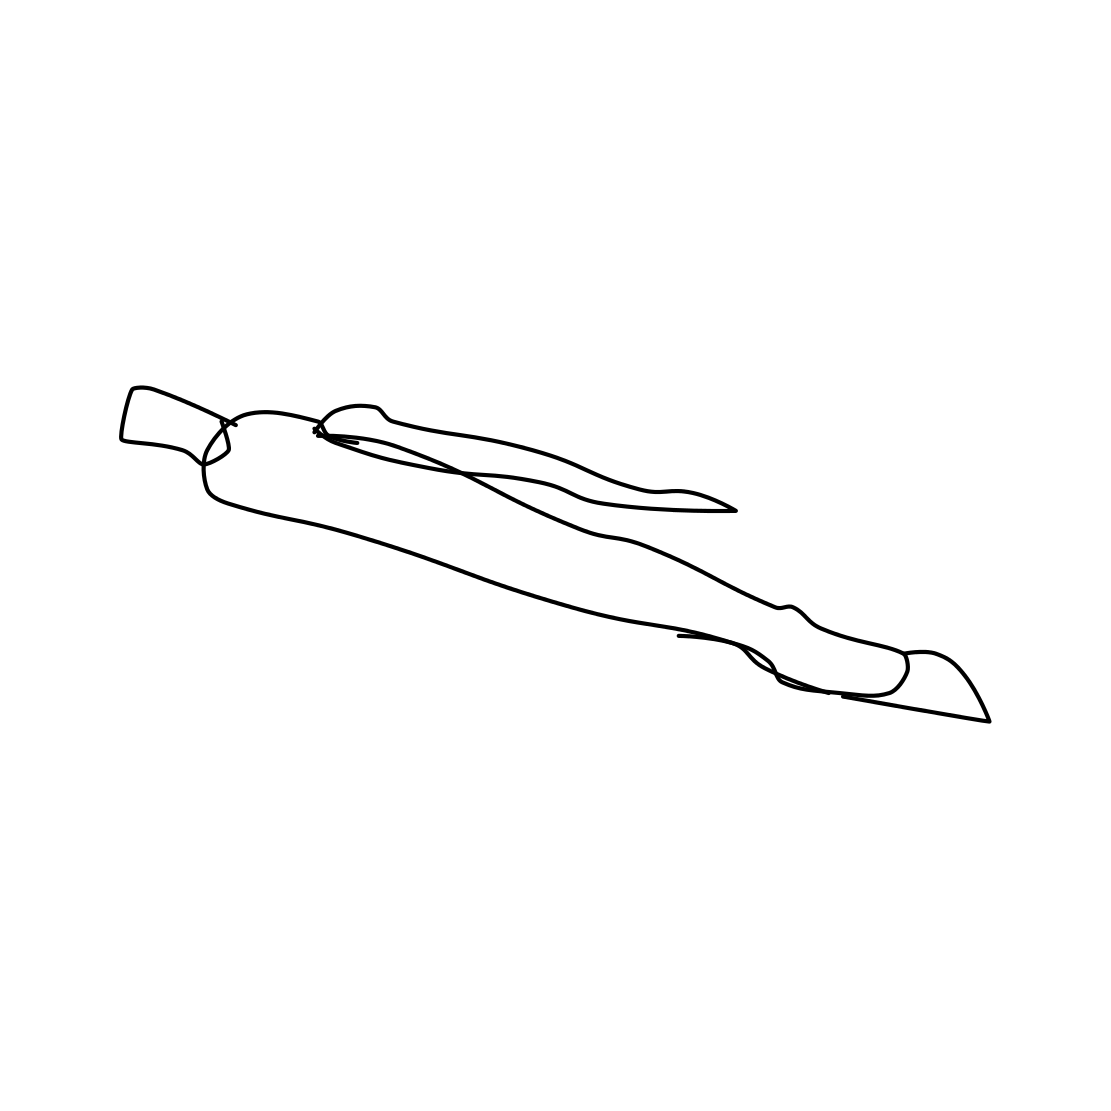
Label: pen